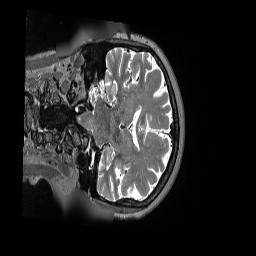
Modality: T2w
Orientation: coronal
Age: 85
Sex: female